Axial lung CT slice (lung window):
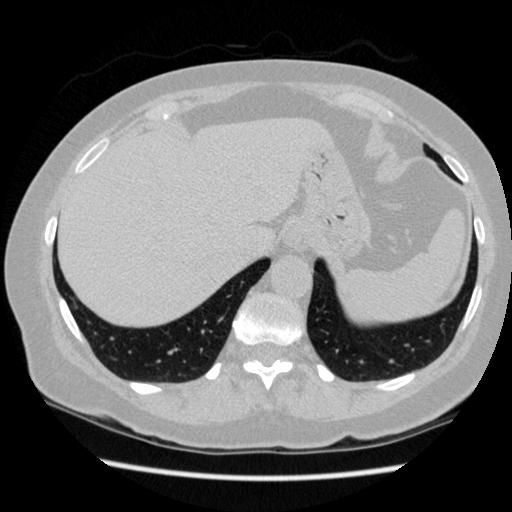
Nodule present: no